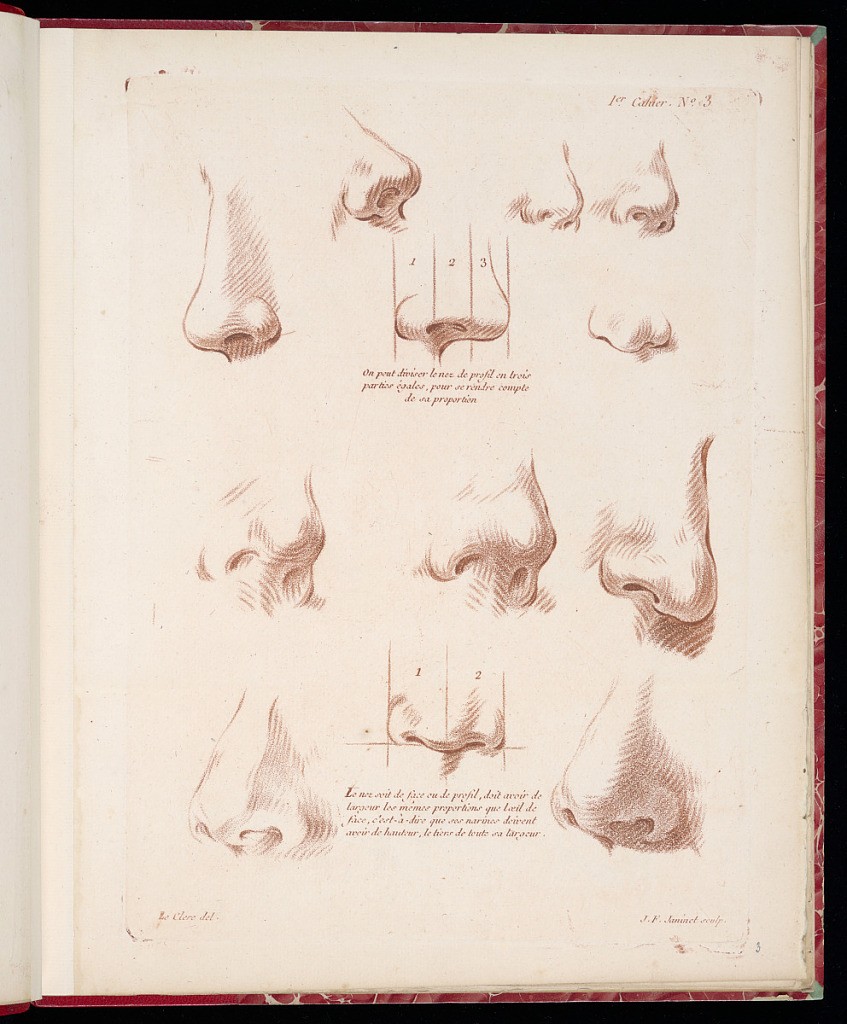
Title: Studies of Noses
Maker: Pierre Thomas Le Clerc, French, ca. 1740 - ca. 1796
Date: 1773
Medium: Crayon-manner with red ink on laid paper
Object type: Print
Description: Studies of twelve noses from different angles with accompanying explanatory text, from a series of figure studies for the education of artists and amateurs, printed in red ink in the crayon manner. The plate is numbered and signed.